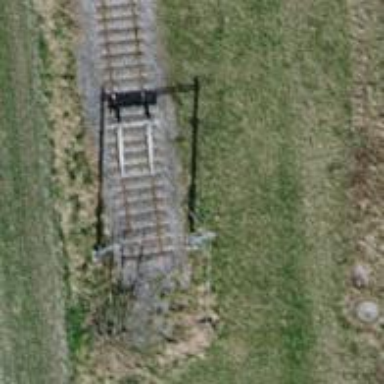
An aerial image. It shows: Rail yard with electrified contact lines for the trains.